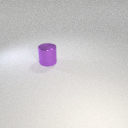
large purple metal cylinder